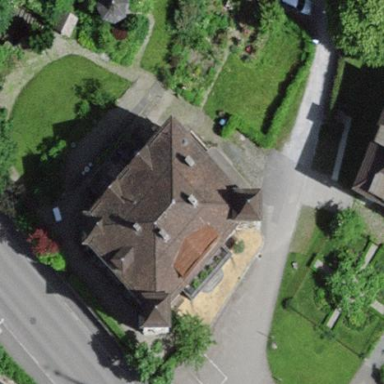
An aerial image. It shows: Beautiful villa.